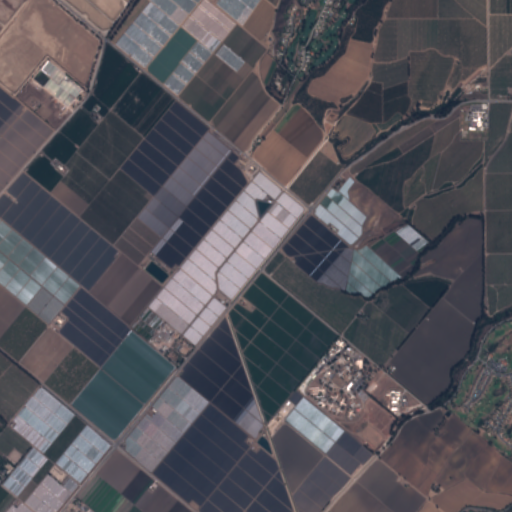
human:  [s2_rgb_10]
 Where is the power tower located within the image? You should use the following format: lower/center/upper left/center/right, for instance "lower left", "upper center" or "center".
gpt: There is no power tower in the image.